Interaction volume radius: 10 \u00c5
Interaction volume height: 15 \u00c5
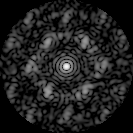
Disorder parameter: 0.6317